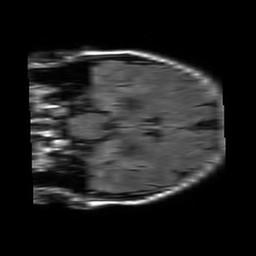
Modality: FLAIR
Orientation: coronal
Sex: female
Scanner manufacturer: philips
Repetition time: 11 s
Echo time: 0.125 s